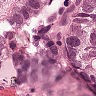
Metastatic tissue present: yes